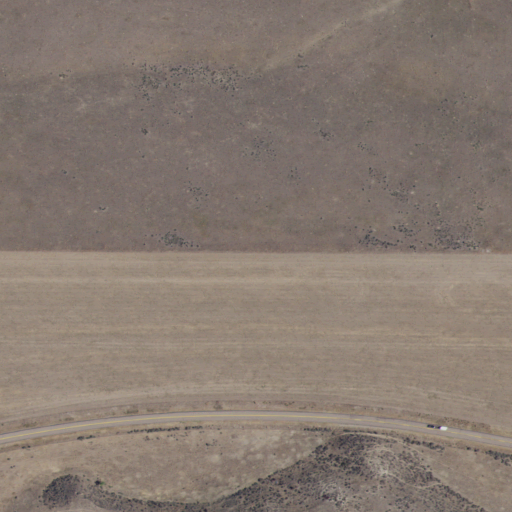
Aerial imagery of valley in Idaho named Ireland Canyon containing shrub, cultivated crops, low intensity development, grassland, open development, and medium intensity development